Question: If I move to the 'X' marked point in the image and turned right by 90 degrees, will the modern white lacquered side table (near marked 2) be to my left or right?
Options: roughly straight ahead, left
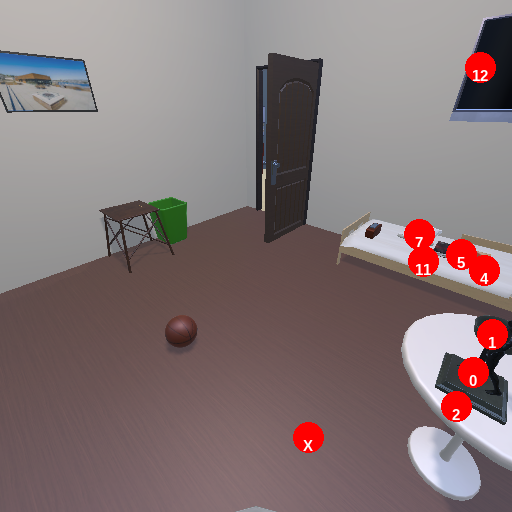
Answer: roughly straight ahead